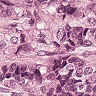
Metastatic tissue present: yes